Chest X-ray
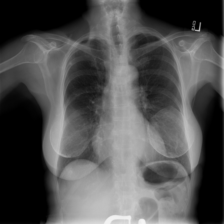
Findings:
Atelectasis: negative
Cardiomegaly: negative
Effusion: negative
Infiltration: negative
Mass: negative
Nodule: negative
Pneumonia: negative
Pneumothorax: negative
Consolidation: negative
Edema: negative
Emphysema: negative
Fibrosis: negative
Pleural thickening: negative
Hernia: negative